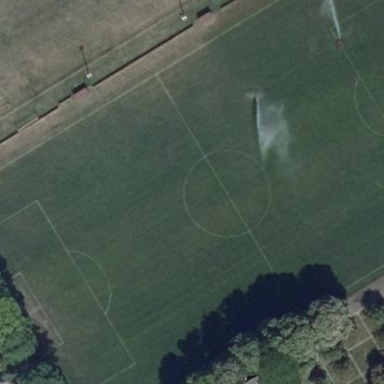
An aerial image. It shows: Soccer pitch designated for leisure and sports activities.